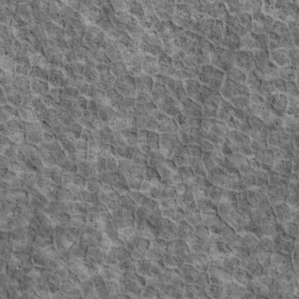
Label: non_frost